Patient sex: F
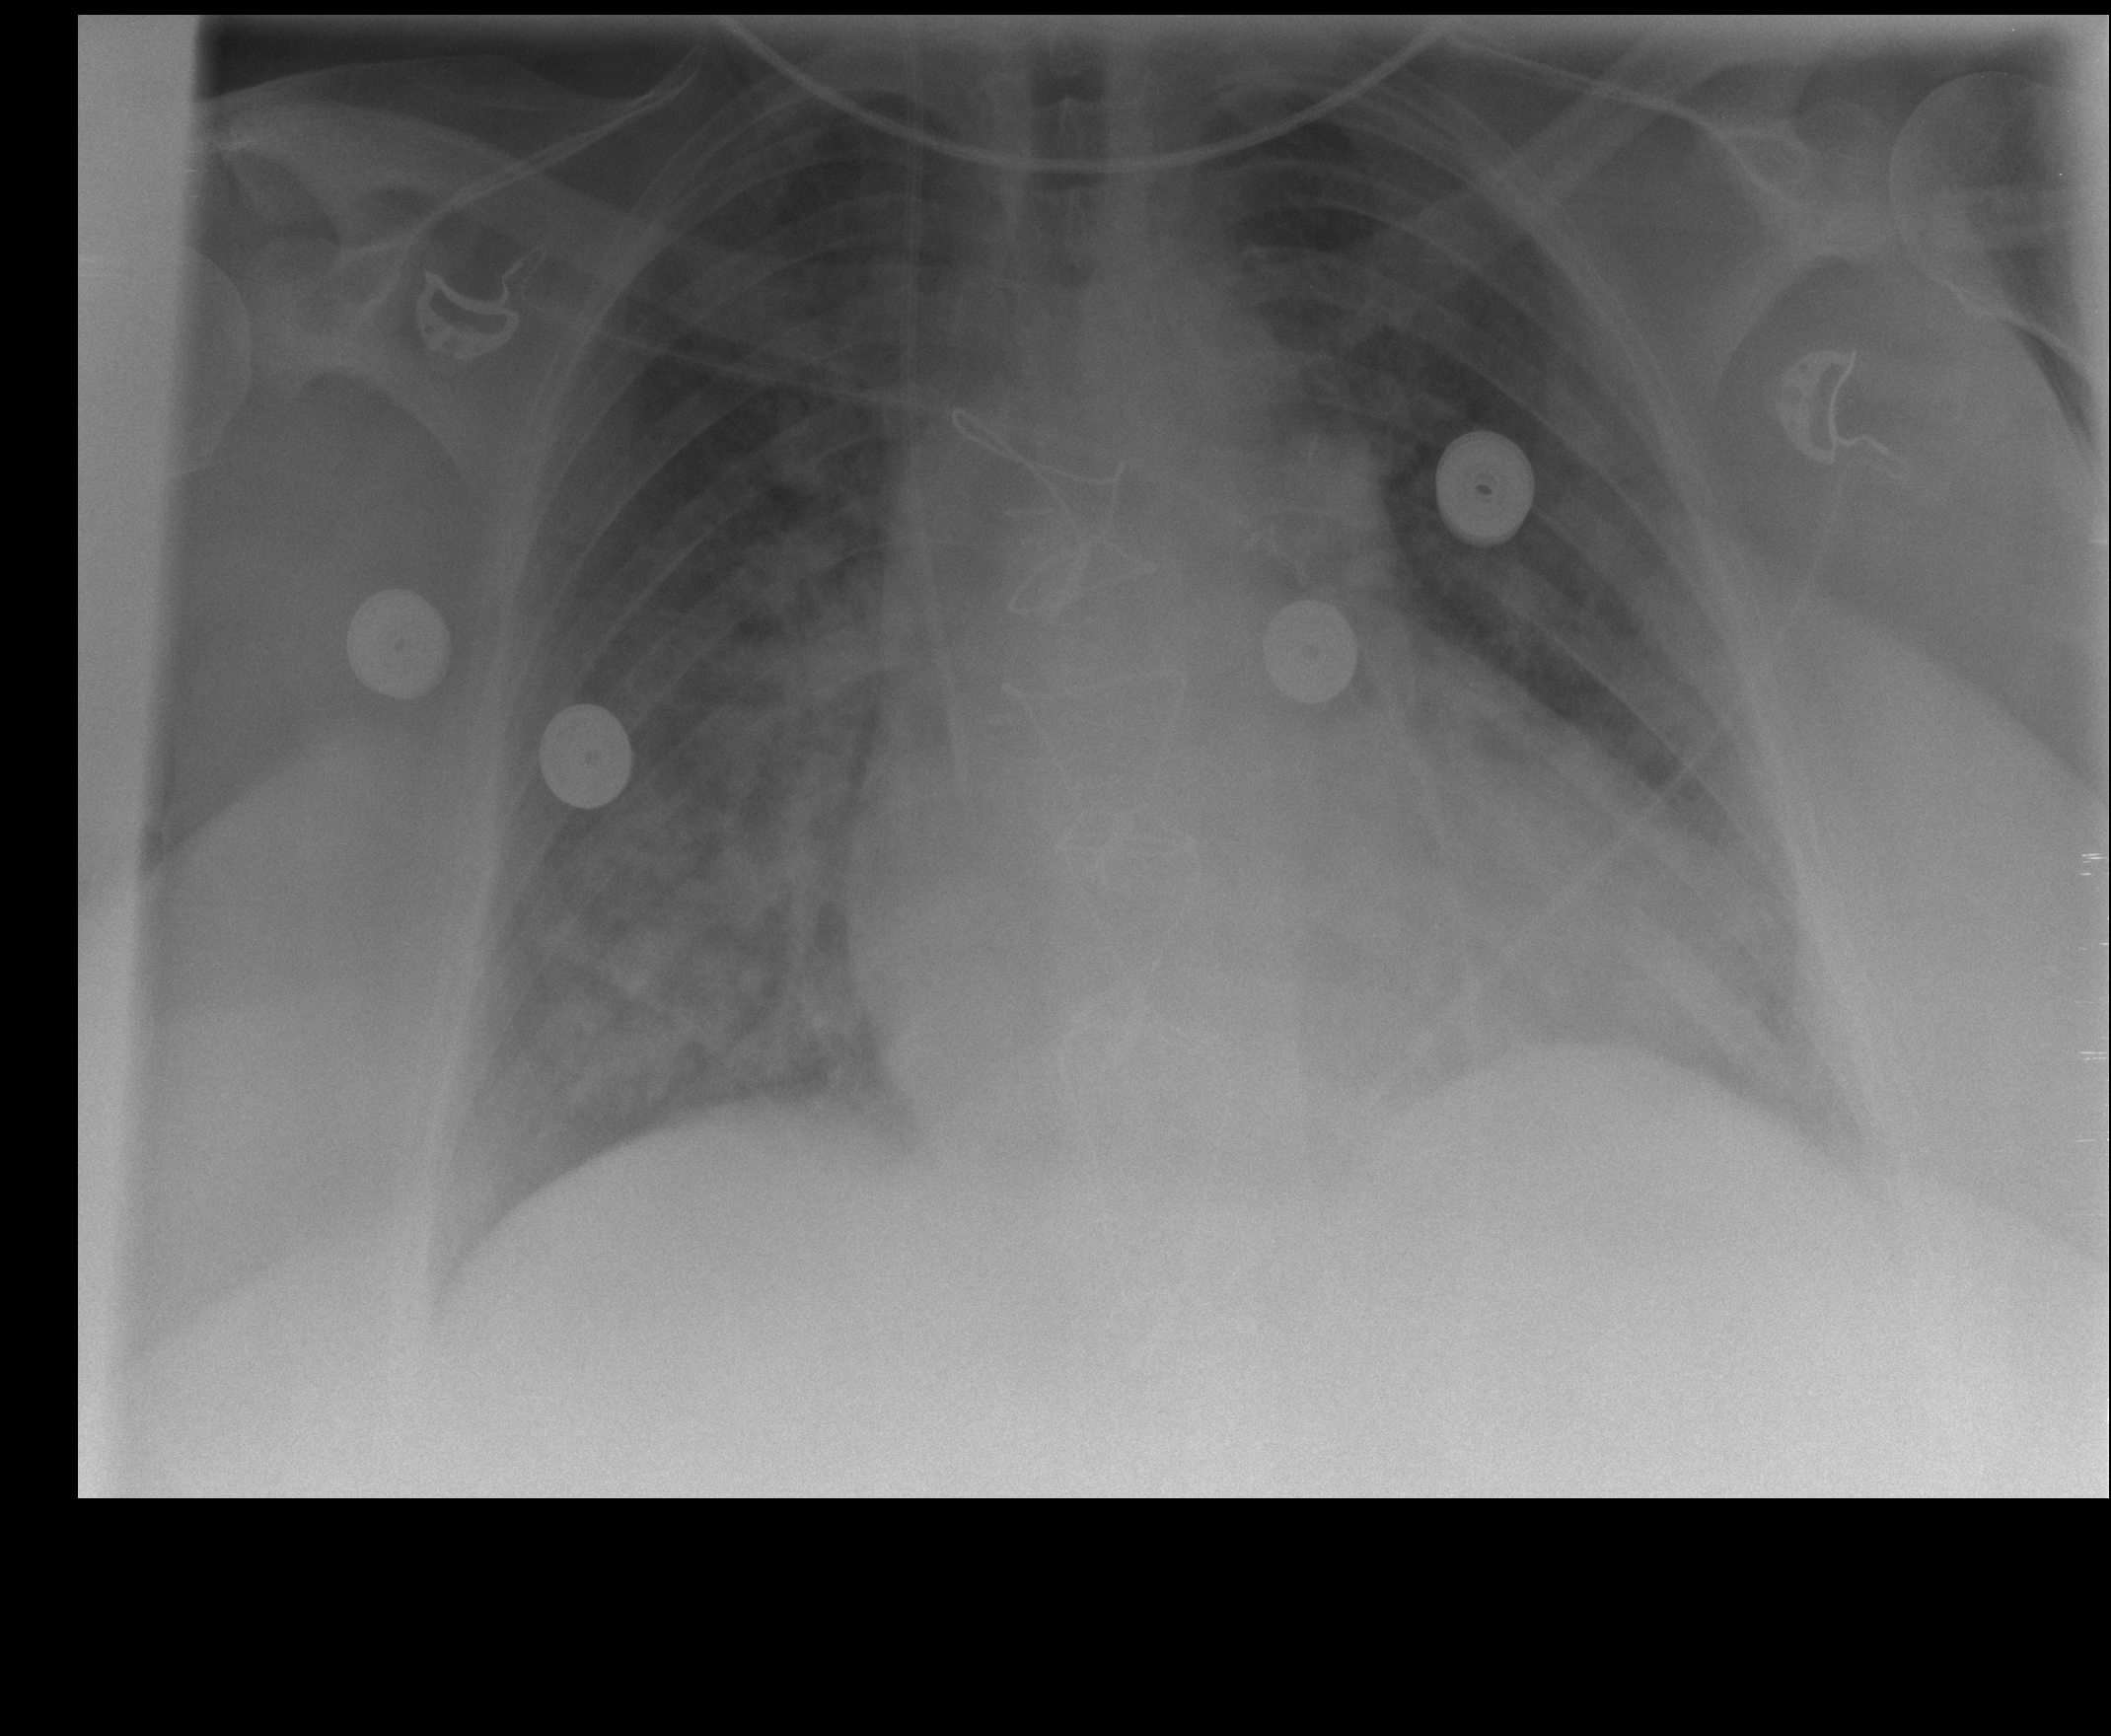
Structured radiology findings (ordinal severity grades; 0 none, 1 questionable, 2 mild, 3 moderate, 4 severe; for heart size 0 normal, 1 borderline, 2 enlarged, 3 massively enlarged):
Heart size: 2
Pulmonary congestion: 2
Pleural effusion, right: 1
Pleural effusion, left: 1
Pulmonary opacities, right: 3
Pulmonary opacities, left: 3
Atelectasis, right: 1
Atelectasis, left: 1